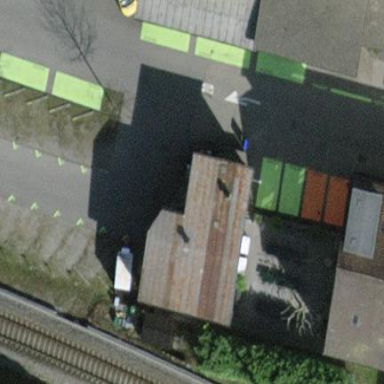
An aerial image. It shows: Restaurant building.